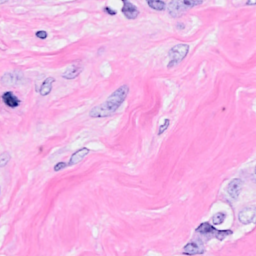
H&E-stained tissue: Breast